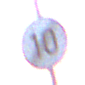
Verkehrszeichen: EndeGeschwindigkeit10
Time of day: SunriseSunset
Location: Outdoor (Urban)
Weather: Clear
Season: NotSpecified
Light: Natural